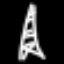
Label: The Eiffel Tower